Question: I was going through following article <URL>
So, I decided to check out the length of the string (AnsiString) datatype in Delphi 6.
The capacity of the string data type is 4Byte - 2GB.
So, I tried concatenation of two strings, I took first string with three characters and second string with 4096 charcters. Upon adding the two strings, the length of the final string is increased to 4099 but, the last three characters contain some junk value.
PFB the code snippet :
'''
var
s1,s2 :string;
begin
s1 := 'abc';
s2 := 'aaaaaaaaaaaaaaaaaaaaaaaaaaaaaaaaaaaaaaaaaaaaaaaaaaaaaaaaaaaaaaaaaaaaaaaaaaaaaaaaaaaaaaaaaaaaaaaaaaaaaaaaaaaaaaaaaaaaaaaaaaaaaaaaaaaaaaaaaaaaaaaaaaaaaaaaaaaaaaaaaaaaaaaaaaaaaaaaaaaaaaaaaaaaaaaaaaaaaaaaaaaaaaaaaaaaaaaaaaaaaaaaaaaaaaaaaaaaaaaaaaaaaaaaaaaaaa' +
'bbbbbbbbbbbbbbbbbbbbbbbbbbbbbbbbbbbbbbbbbbbbbbbbbbbbbbbbbbbbbbbbbbbbbbbbbbbbbbbbbbbbbbbbbbbbbbbbbbbbbbbbbbbbbbbbbbbbbbbbbbbbbbbbbbbbbbbbbbbbbbbbbbbbbbbbbbbbbbbbbbbbbbbbbbbbbbbbbbbbbbbbbbbbbbbbbbbbbbbbbbbbbbbbbbbbbbbbbbbbbbbbbbbbbbbbbbbbbbbbbbbbbbbbbbbbbbb' +
'bccccccccccccccccccccccccccccccccccccccccccccccccccccccccccccccccccccccccccccccccccccccccccccccccccccccccccccccccccccccccccccccccccccccccccccccccccccccccccccccccccccccccccccccccccccccccccccccccccccccccccccccccccccccccccccccccccccccccccccccccccccccccccccc' +
'ccdddddddddddddddddddddddddddddddddddddddddddddddddddddddddddddddddddddddddddddddddddddddddddddddddddddddddddddddddddddddddddddddddddddddddddddddddddddddddddddddddddddddddddddddddddddddddddddddddddddddddddddddddddddddddddddddddddddddddddddddddddddddddddd' +
'dddeeeeeeeeeeeeeeeeeeeeeeeeeeeeeeeeeeeeeeeeeeeeeeeeeeeeeeeeeeeeeeeeeeeeeeeeeeeeeeeeeeeeeeeeeeeeeeeeeeeeeeeeeeeeeeeeeeeeeeeeeeeeeeeeeeeeeeeeeeeeeeeeeeeeeeeeeeeeeeeeeeeeeeeeeeeeeeeeeeeeeeeeeeeeeeeeeeeeeeeeeeeeeeeeeeeeeeeeeeeeeeeeeeeeeeeeeeeeeeeeeeeeeeeeeee' +
'eeeeffffffffffffffffffffffffffffffffffffffffffffffffffffffffffffffffffffffffffffffffffffffffffffffffffffffffffffffffffffffffffffffffffffffffffffffffffffffffffffffffffffffffffffffffffffffffffffffffffffffffffffffffffffffffffffffffffffffffffffffffffffffffff' +
'fffffggggggggggggggggggggggggggggggggggggggggggggggggggggggggggggggggggggggggggggggggggggggggggggggggggggggggggggggggggggggggggggggggggggggggggggggggggggggggggggggggggggggggggggggggggggggggggggggggggggggggggggggggggggggggggggggggggggggggggggggggggggggggg' +
'gggggghhhhhhhhhhhhhhhhhhhhhhhhhhhhhhhhhhhhhhhhhhhhhhhhhhhhhhhhhhhhhhhhhhhhhhhhhhhhhhhhhhhhhhhhhhhhhhhhhhhhhhhhhhhhhhhhhhhhhhhhhhhhhhhhhhhhhhhhhhhhhhhhhhhhhhhhhhhhhhhhhhhhhhhhhhhhhhhhhhhhhhhhhhhhhhhhhhhhhhhhhhhhhhhhhhhhhhhhhhhhhhhhhhhhhhhhhhhhhhhhhhhhhhhh' +
'hhhhhhh2222222222222222222222222222222222222222222222222222222222222222222222222222222222222222222222222222222222222222222222222222222222222222222222222222222222222222222222222222222222222222222222222222222222222222222222222222222222222222222222222222222' +
'22222222iiiiiiiiiiiiiiiiiiiiiiiiiiiiiiiiiiiiiiiiiiiiiiiiiiiiiiiiiiiiiiiiiiiiiiiiiiiiiiiiiiiiiiiiiiiiiiiiiiiiiiiiiiiiiiiiiiiiiiiiiiiiiiiiiiiiiiiiiiiiiiiiiiiiiiiiiiiiiiiiiiiiiiiiiiiiiiiiiiiiiiiiiiiiiiiiiiiiiiiiiiiiiiiiiiiiiiiiiiiiiiiiiiiiiiiiiiiiiiiiiiiiiii' +
'iiiiiiiijjjjjjjjjjjjjjjjjjjjjjjjjjjjjjjjjjjjjjjjjjjjjjjjjjjjjjjjjjjjjjjjjjjjjjjjjjjjjjjjjjjjjjjjjjjjjjjjjjjjjjjjjjjjjjjjjjjjjjjjjjjjjjjjjjjjjjjjjjjjjjjjjjjjjjjjjjjjjjjjjjjjjjkkkkkkkkkkkkkkkkkkkkkkkkkkkkkkkkkkkkkkkkkkkkkkkkkkkkkkkkkkkkkkkkkkkkkkkkkkkkkkkk' +
'jjjjjjjjjjjjjjjjjjjjjjjjjjjjjjjjjjjjjjjjjjjjjjjjjjjjjjjjjjjjjjjjjjjjjjjjjjjjjjjjjjjjjjjjjkkkkkkkkkkkkkkkkkkkkkkkkkkkkkkkkkkkkkkkkkkkkkkkkkkkkkkkkkkkkkkkkkkkkkkkkkkkkkkkkkkkkkkkkkkkkkkkkkkkkkkkkkkkkkkkkkkkkkkkkkkkkkkkkkkkkkkkkkkkkkkkkkkkkkkkkkkkkkkkkkkkkk' +
'kkkkkkkkkkkkkkkkkkkkkkkkkkkkkkkkkkkkkkkkkkkkkkkkkkkkkkkkkkkkkkkkkkkkkkkkkkklllllnnnnnnnnnnnnnnnnnnnnnnnnnnnnnnnnnnnnnnnnnnnnnnnnnnnnnnnnnnnnnnnnnnnnnnnnnnnnnnnnnnnnnnnnnnnnnnnnnnnnnnnnnnnnnnnnnnnnnnnnnnnnnnnnnnnnnnnnnnnnnnnnnnnnnnnnnnnnnnnnnnnnnnnnnnnnn' +
'lllllllllllllllllllllllllllllllllllllllllllllllllllllllllllllllllllllllllllllllllllllllllllllllllllllllllllllllllllllmmmmmmmmmmmmmmmmmmmmmmmmmmmmmmmmmnnnnnnnnnnnnnnnnnnnnnnnnnnnnnnnnnnnnnnnnnnnnnnnnnnnnnnnnnnnnnnnnnnnnnnnnnnnnnnnnnnnnnnnnnnnnnnnnn' +
'mmmmmmmmmmmmmmmmmmmmmmmmmmmmmmmmmmmmmmmmmmmmmmmmmmmmmmmmmmmmmmmmmmmmmmmmmmmmmmmmmmmmmmmmmmmmmmmmmmmmmmmmmmmmmmmmmmmmmmmmmmmmmmmmmmmmmmmmmmmmmmmmmmmmmmmmmmmmmmmmmmmmmmmmmmmmmmmmmmmmmmmmmmmmmmmmmmmmmmmmmmnnnnnnnnnnnnnnnnnnnnnnnnnnnnnnnnnnnnnnnnnnnnnnnn' +
'nnnnnnnnnnnnnnnnnnnoooooooooooooooooooooooooooooooooooooooooooooooooooooooooooooooooooooooooooooooooooooooooooooooooooooooooooooooooooooooooooooooooooooooooooooooooooooooooooooooooooooooppppppppppppppppppppppppppppppppppppppppppppppppppppppppppppppppp' +
'ppppppppppppppppppppppppppppppppppppppppppxyz';
s1 := s1 + s2;
MessageDlg(IntToStr(Length(s1)), mtWarning, [mbOK], 0);
end;
'''
Am I doing something wrong or there is any other way in Delphi 6 to handle addition of two strings when the output is greater than 4096.
Update :
If I check the value of s1 after the concatenation, its length is set to 4099 but, its value does not have at the end. At the end it will always contain some junk value.
PFB the screenshot :
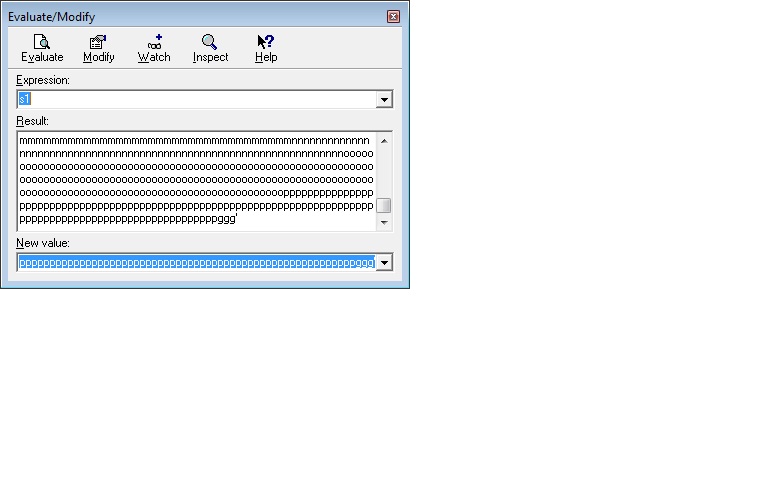
Answer: This is a known problem with the debugger. The actual string is concatenated correctly, but the debugger displays it incorrectly. Try writing the string to a memo control to see that this is the case.
More recent versions of the Delphi debugger get this right. They still have the same 4096 character limit, but the debugger will show '...' for characters beyond that limit.